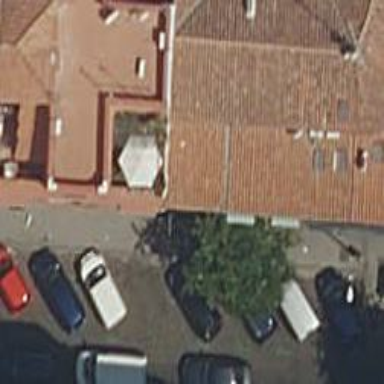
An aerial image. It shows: Restaurant.